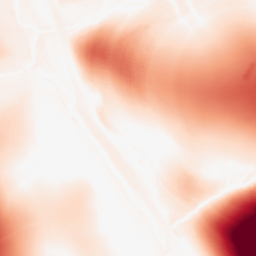
Category: morphological
Decomposition family: morphological
Decomposition parameters: operation: opening
size: 100
Upsampling method: quintic
Upsampling parameters: scale: 2
Upsampling scale: 2